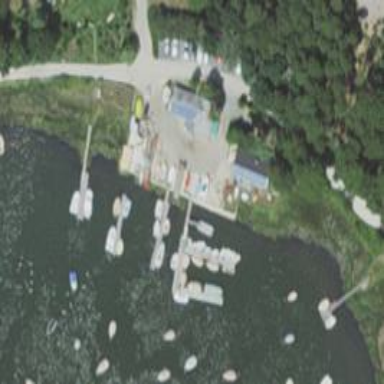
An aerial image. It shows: Slipway on leisure land.